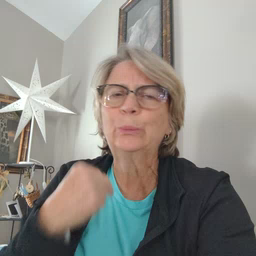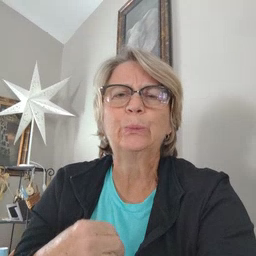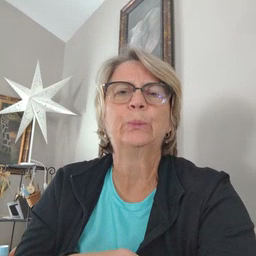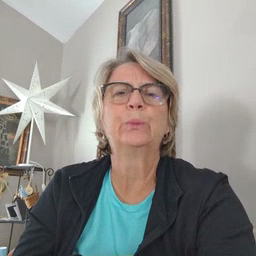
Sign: cute